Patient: sex F, age 72
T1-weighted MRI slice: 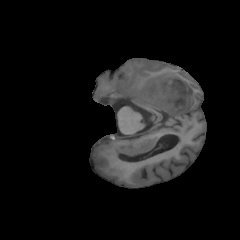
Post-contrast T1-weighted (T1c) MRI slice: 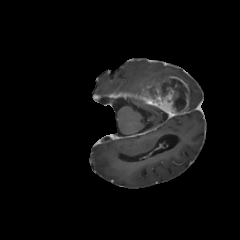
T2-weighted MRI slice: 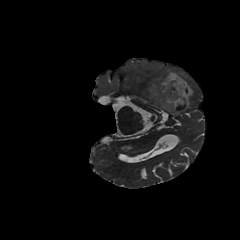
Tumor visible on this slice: yes
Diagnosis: Glioblastoma, IDH-wildtype
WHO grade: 4